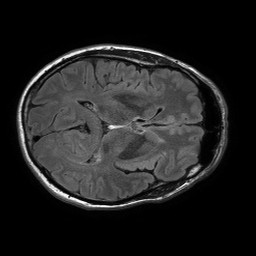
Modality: FLAIR
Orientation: axial
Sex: male
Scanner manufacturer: philips
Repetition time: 11 s
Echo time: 0.125 s